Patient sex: M
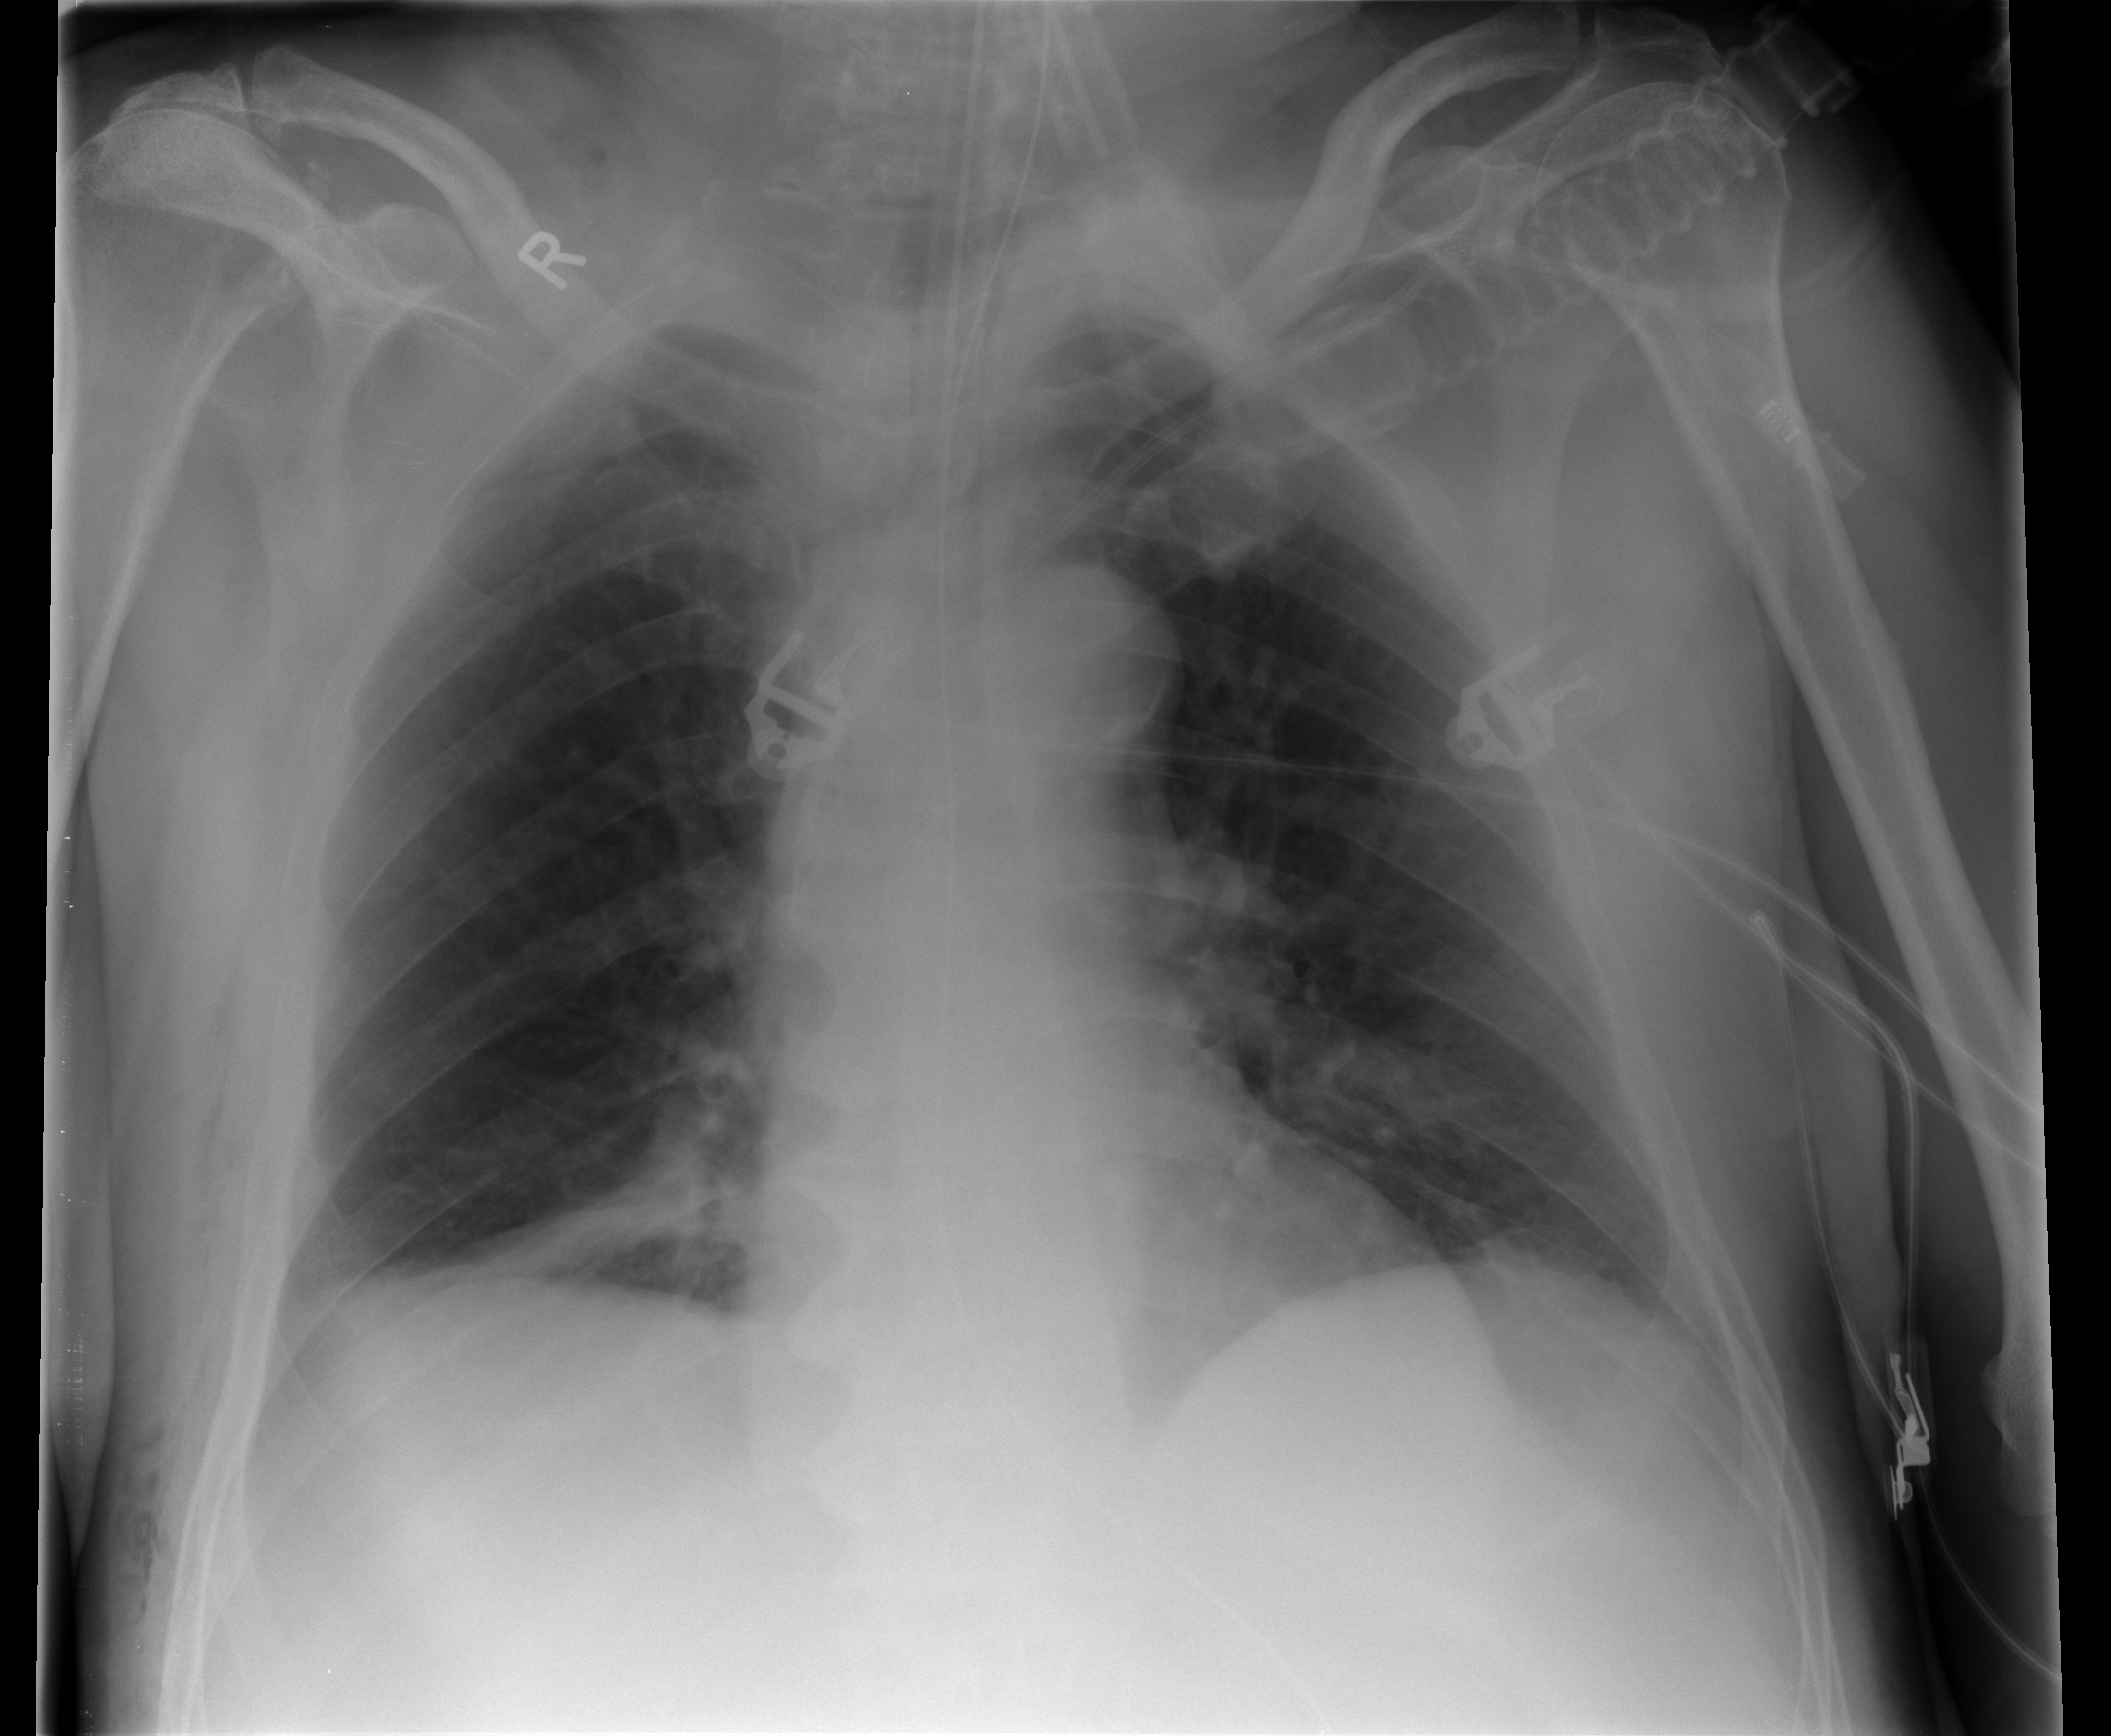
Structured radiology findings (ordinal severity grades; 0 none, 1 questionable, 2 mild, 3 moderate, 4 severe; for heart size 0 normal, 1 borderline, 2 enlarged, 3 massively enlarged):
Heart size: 0
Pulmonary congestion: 0
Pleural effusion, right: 0
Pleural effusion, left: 0
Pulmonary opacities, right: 0
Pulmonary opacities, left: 0
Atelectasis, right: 2
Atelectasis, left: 2